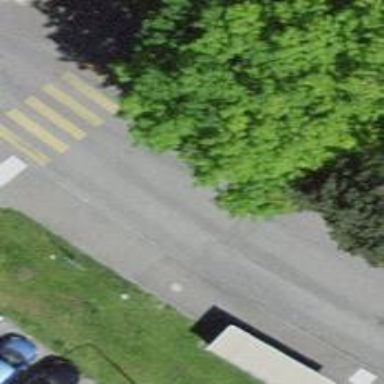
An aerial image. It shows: Public transport stop position.